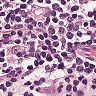
Metastatic tissue present: no